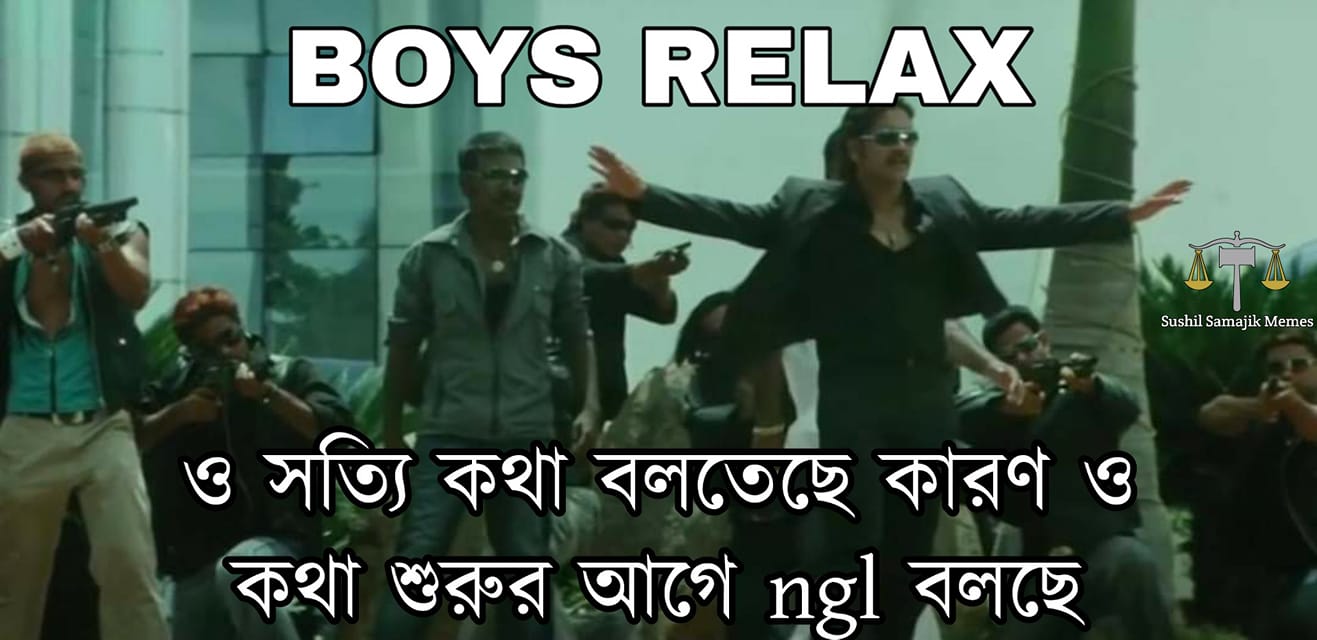
Caption: BOYS RELAX      ও সত্যি কথা বলতেছে কারণ ও কথা শুরুর আগে ngl  বলছে
Label: non-hate